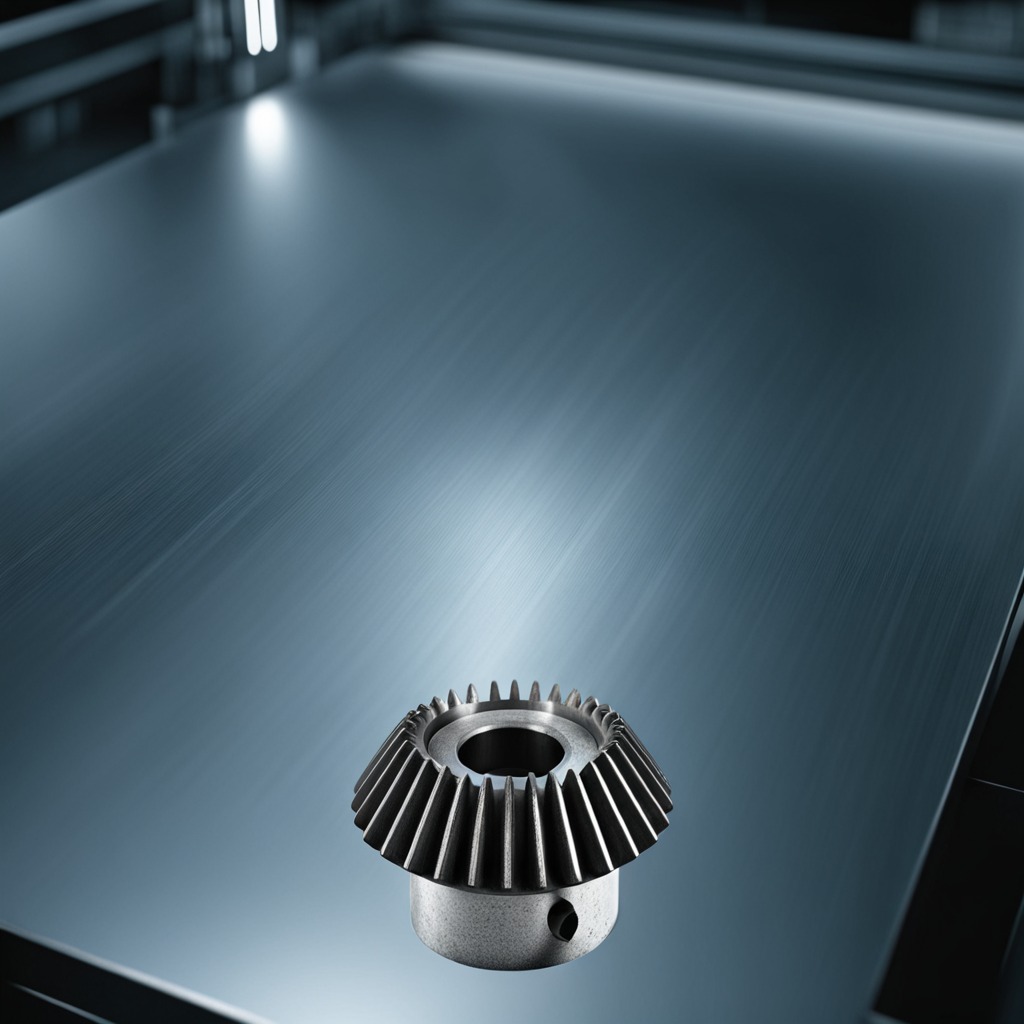
A steel gear with teeth is lying on the metal table in a machine shop under fluorescent lights.